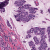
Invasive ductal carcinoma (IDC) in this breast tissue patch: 0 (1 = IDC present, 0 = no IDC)